Question: Greetings Phoenix LiveView Wizards!
# Context
We have a basic LiveView counter app: <URL>
The code is very simple: <URL>
The App works as expected, see: <URL>
The test file is: <URL>
We are stuck with trying to invoke the 'handle_info/2' function in a test.
So we have code in our project that is untested. Which is undesirable.
See: <URL>

We have read through the official docs <URL>
but have not been able to understand how to do it. What are we missing?
We want to use 'LiveView' in our "real" projects, but we want to ensure that our 'LiveView' apps are tested.
# Question
How do we write a to invoke the 'handle_info/2' function?
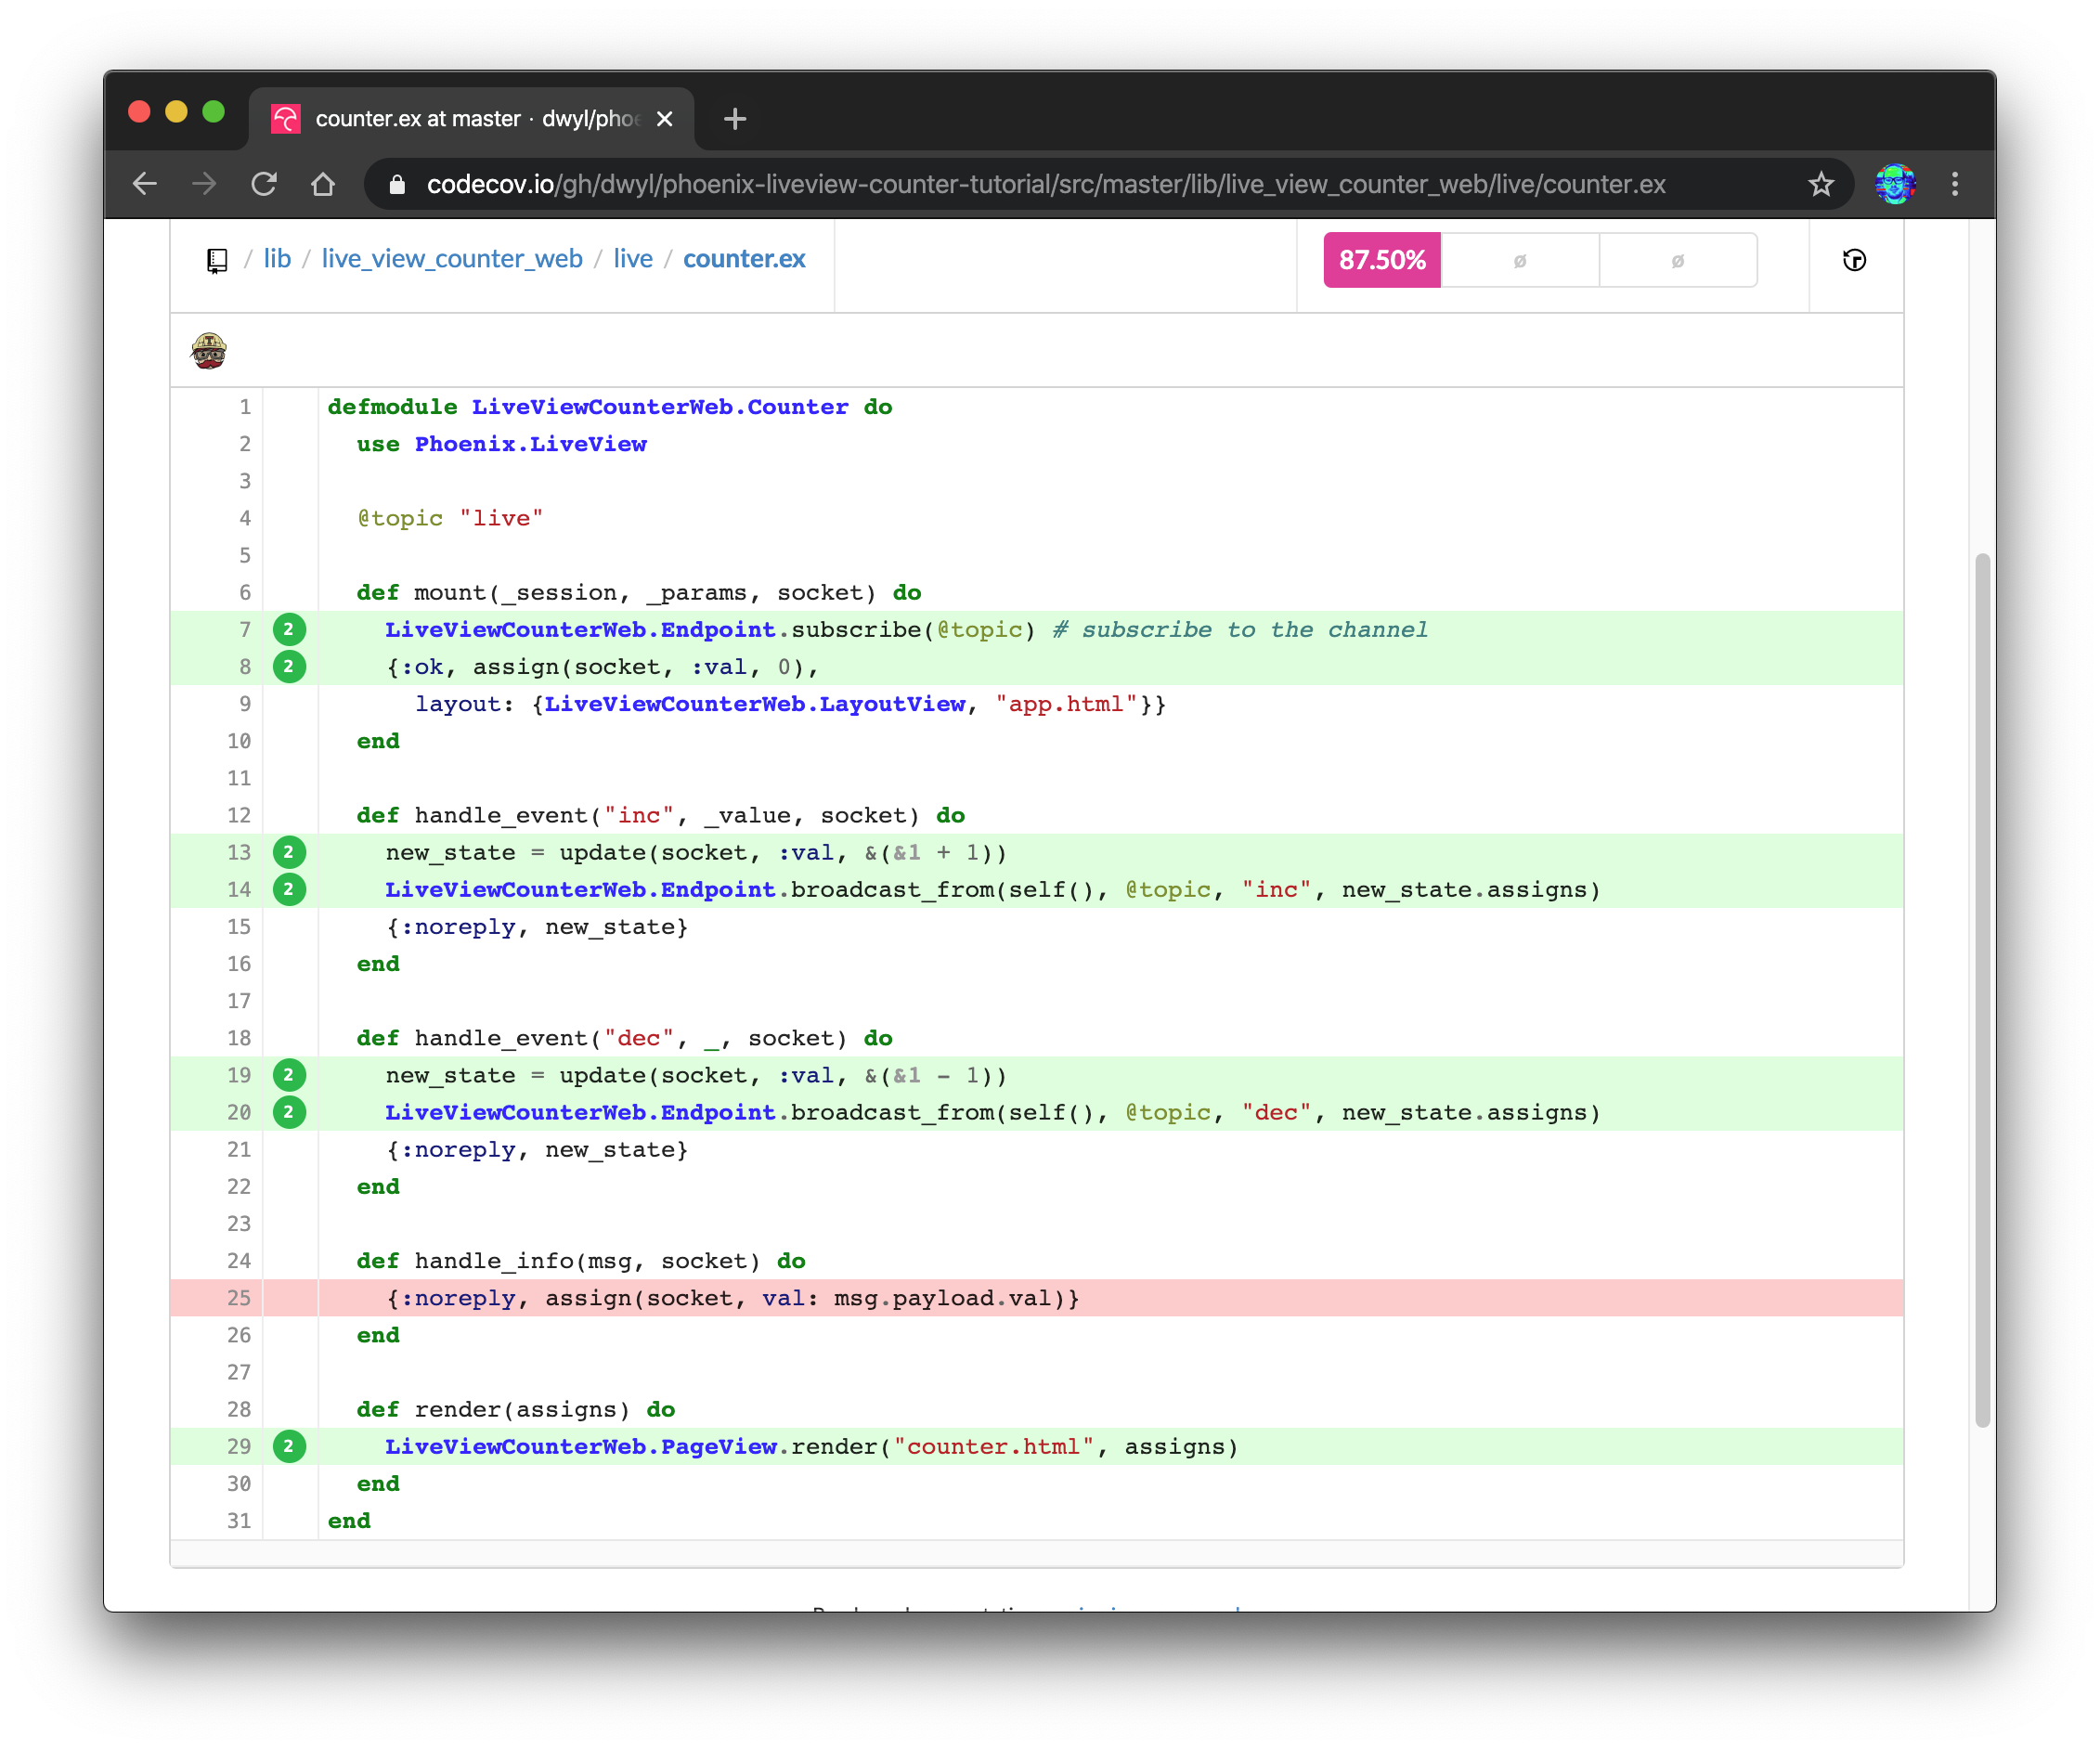
Answer: After much research, trial and error, error, error (iteration), we came up with the following test:
'''
test "handle_info/2", %{conn: conn} do
{:ok, view, disconnected_html} = live(conn, "/")
assert disconnected_html =~ "Count: 0"
assert render(view) =~ "Count: 0"
send(view.pid, %{payload: %{ val: 1 }})
assert render(view) =~ "Count: 1"
end
'''
Thanks to @daniel for pointing us in the direction of the 'send/2' function.
and @AlekseiMatiushkin for patiently asking probing questions above.
Thanks to @chrismccord for the insight: <URL>